Aerial crown-view tile of a tropical tree (Barro Colorado Island, Panama), acquired 20250414:
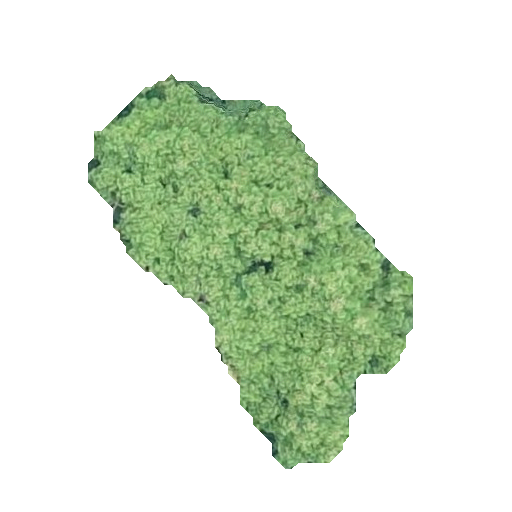
Species: Jacaranda copaia
GBIF accepted scientific name: Jacaranda copaia
Crown area: 100.725 m²